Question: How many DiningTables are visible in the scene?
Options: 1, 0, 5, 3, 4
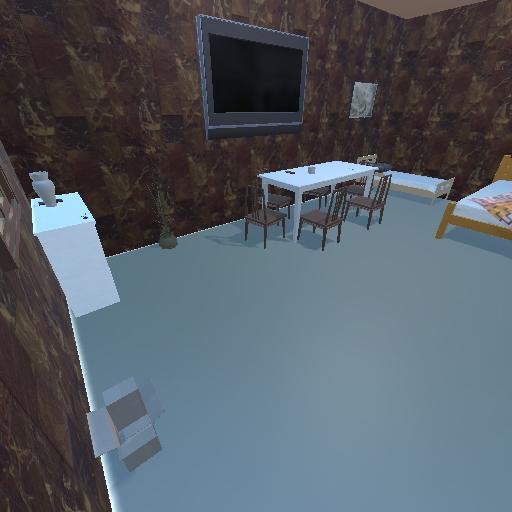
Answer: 1